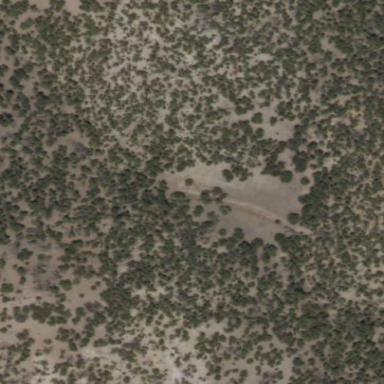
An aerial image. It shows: Area covered in scrub vegetation.